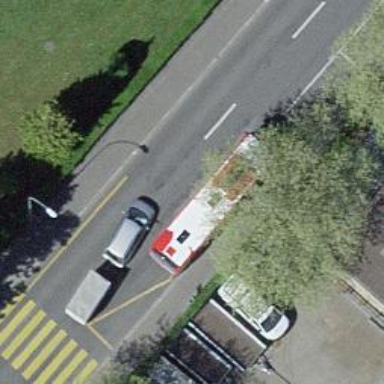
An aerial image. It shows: Platform for public transport and road usage.